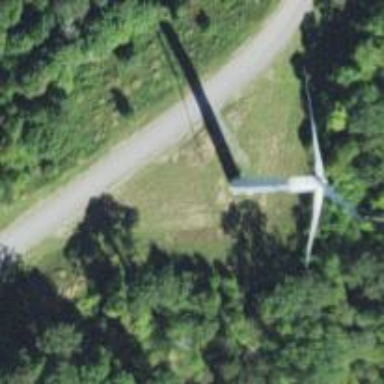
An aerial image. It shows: Wind generator in the form of horizontal axis wind turbine.